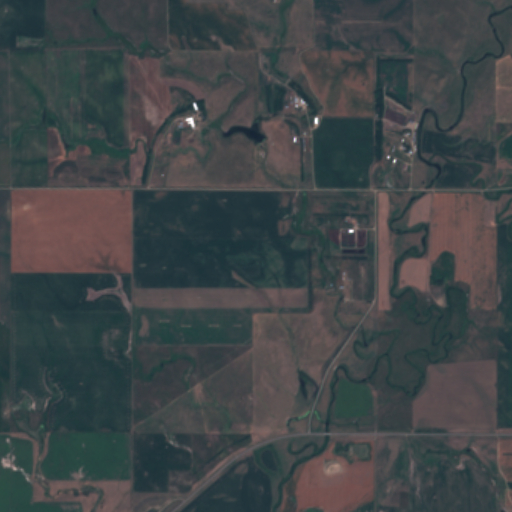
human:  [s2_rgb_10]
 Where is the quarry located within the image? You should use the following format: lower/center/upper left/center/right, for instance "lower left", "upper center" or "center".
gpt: The quarry is located in the center right of the image.
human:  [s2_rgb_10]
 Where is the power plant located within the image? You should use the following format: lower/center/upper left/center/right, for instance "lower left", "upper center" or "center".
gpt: There is no power plant in the image.